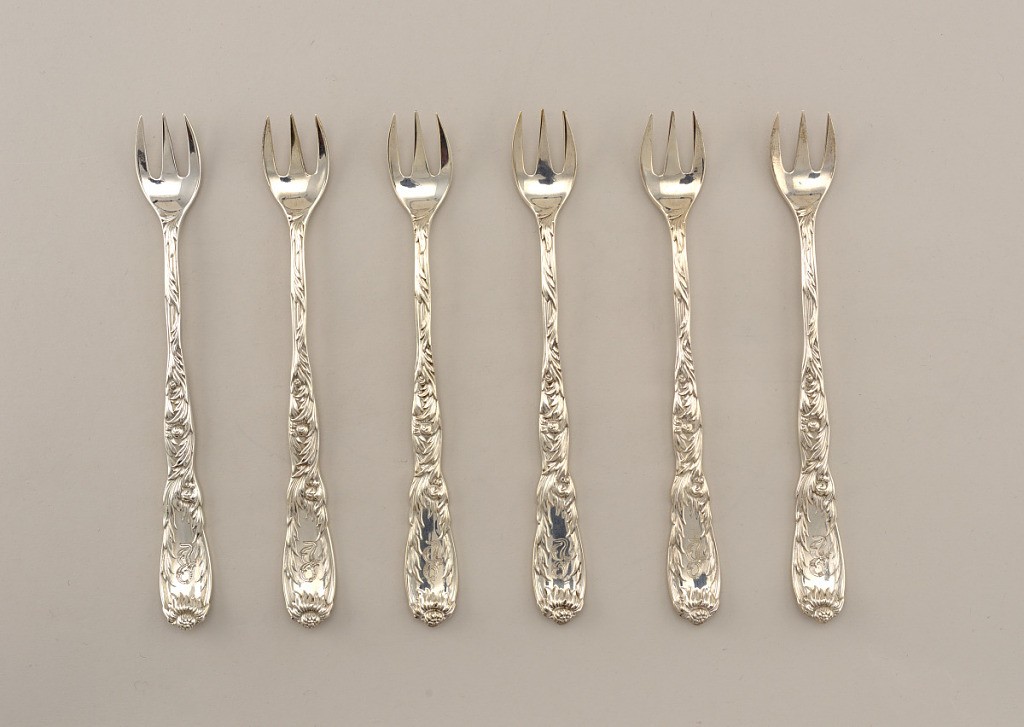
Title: Chrysanthemum Pattern Oyster Fork
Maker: Charles T. Grosjean, American, d. 1888
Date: ca. 1880
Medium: silver
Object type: fork
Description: Three short tines, widely spaced, forming curved bowl. Tapered neck, widening to silver handle of curving, ungulating shape, covered in a relief pattern of overlapping foliate scrolls and chrysanthemum buds, with engraved "B" in the central reserve in terminal. Rounded terminal, topped with chrysanthemum flower. Reverse side densley decorated with overlapping foliate scrolls and chrysanthemum buds.